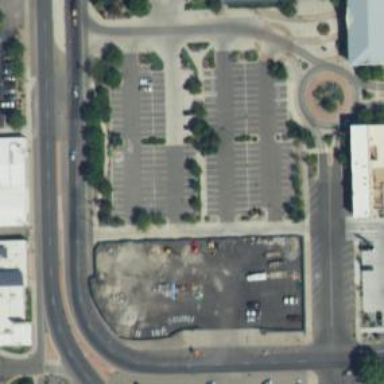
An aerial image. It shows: Parking space is available.